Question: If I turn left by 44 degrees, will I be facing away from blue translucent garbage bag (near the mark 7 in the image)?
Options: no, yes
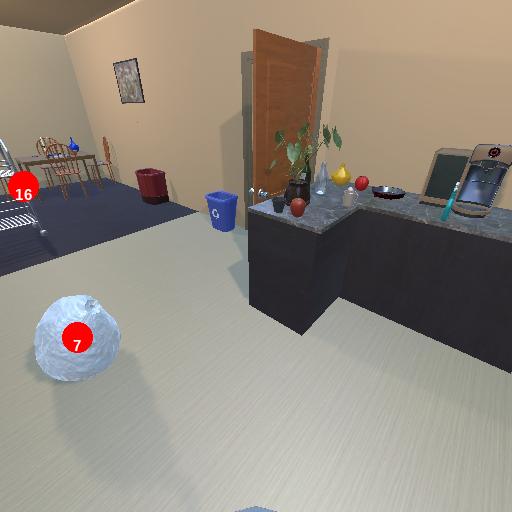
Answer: no